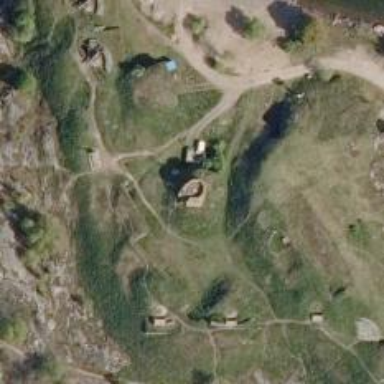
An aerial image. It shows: Military bunker.